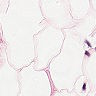
Metastatic tissue present: no